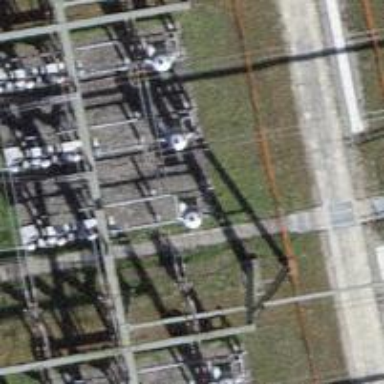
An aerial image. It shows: Power line with 3 cables. The line type is busbar.